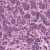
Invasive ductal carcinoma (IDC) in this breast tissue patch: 1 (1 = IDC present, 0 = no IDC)